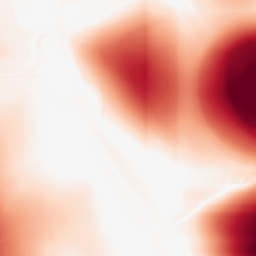
Category: morphological
Decomposition family: rolling_ball
Decomposition parameters: radius: 100
Upsampling method: bicubic
Upsampling parameters: scale: 4
Upsampling scale: 4